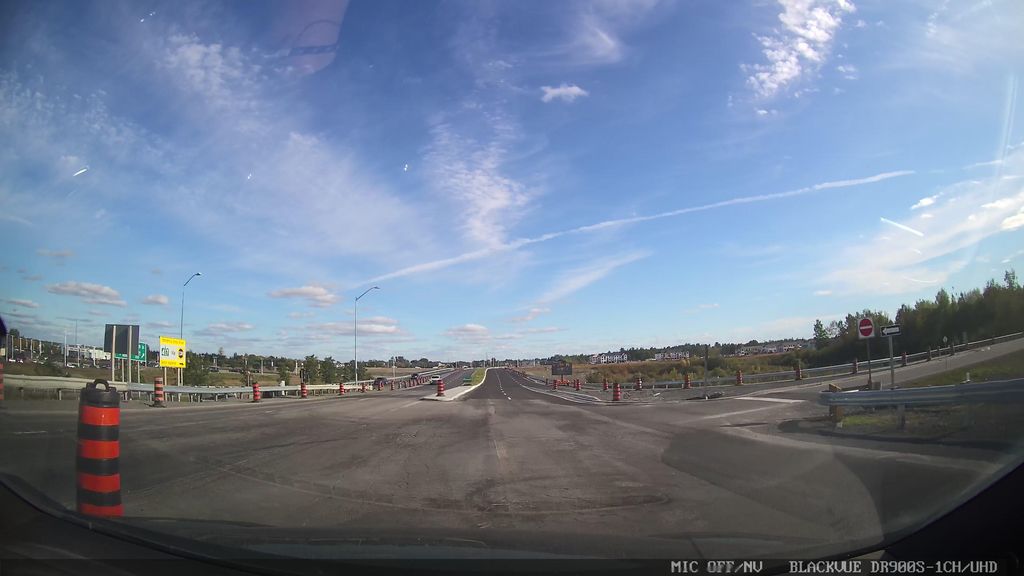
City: ottawa-gatineau